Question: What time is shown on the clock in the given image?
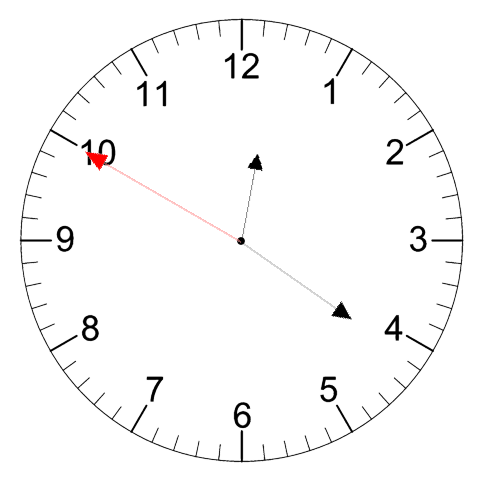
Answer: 12:20:50